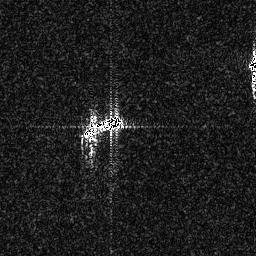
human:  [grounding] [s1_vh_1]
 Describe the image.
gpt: In the satellite image, there is  <ref>1 medium ship </ref> <box>[[30, 43, 48, 55, 0]]</box> located at center.